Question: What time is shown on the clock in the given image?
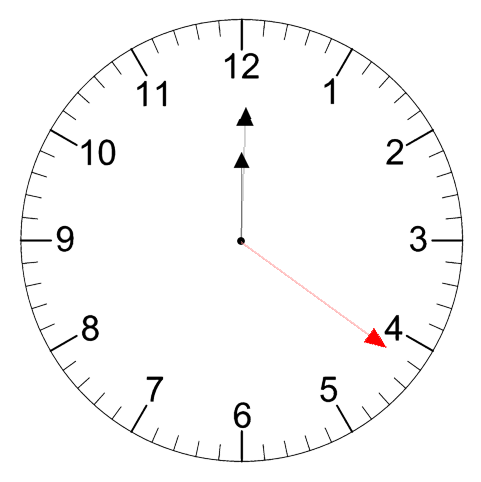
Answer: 12:00:21